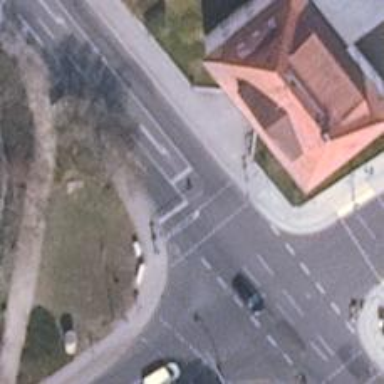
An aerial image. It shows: Road with traffic signals at crossing.